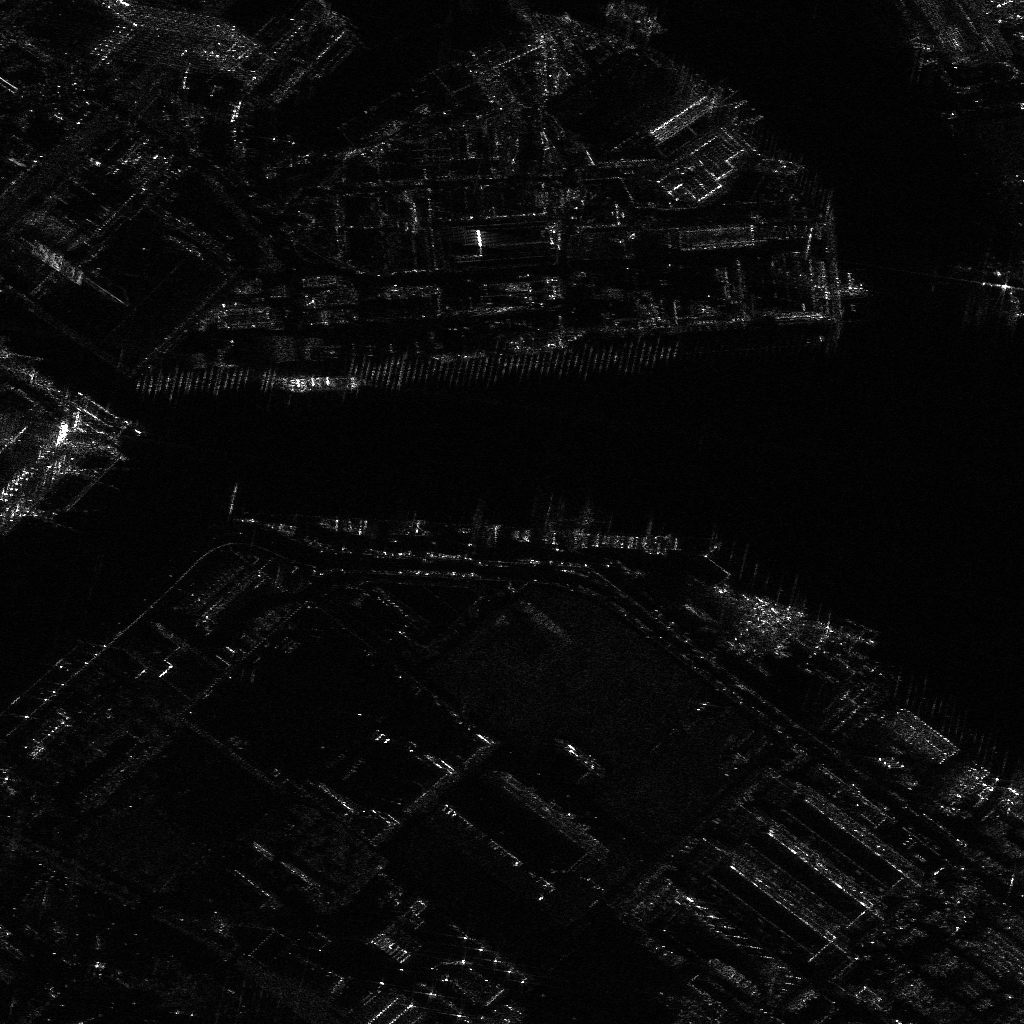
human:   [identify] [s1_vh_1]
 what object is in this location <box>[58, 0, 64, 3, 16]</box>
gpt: <ref>1 large container at the top</ref>

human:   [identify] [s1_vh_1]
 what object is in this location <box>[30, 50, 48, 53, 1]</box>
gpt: <ref>1 medium ore-oil at the center</ref>

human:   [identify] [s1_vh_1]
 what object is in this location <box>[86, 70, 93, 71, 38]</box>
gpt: <ref>1 medium container at the bottom right</ref>